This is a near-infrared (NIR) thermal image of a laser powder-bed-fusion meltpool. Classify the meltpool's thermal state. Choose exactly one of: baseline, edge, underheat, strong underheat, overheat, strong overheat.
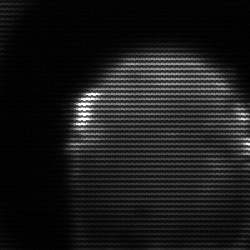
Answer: edge